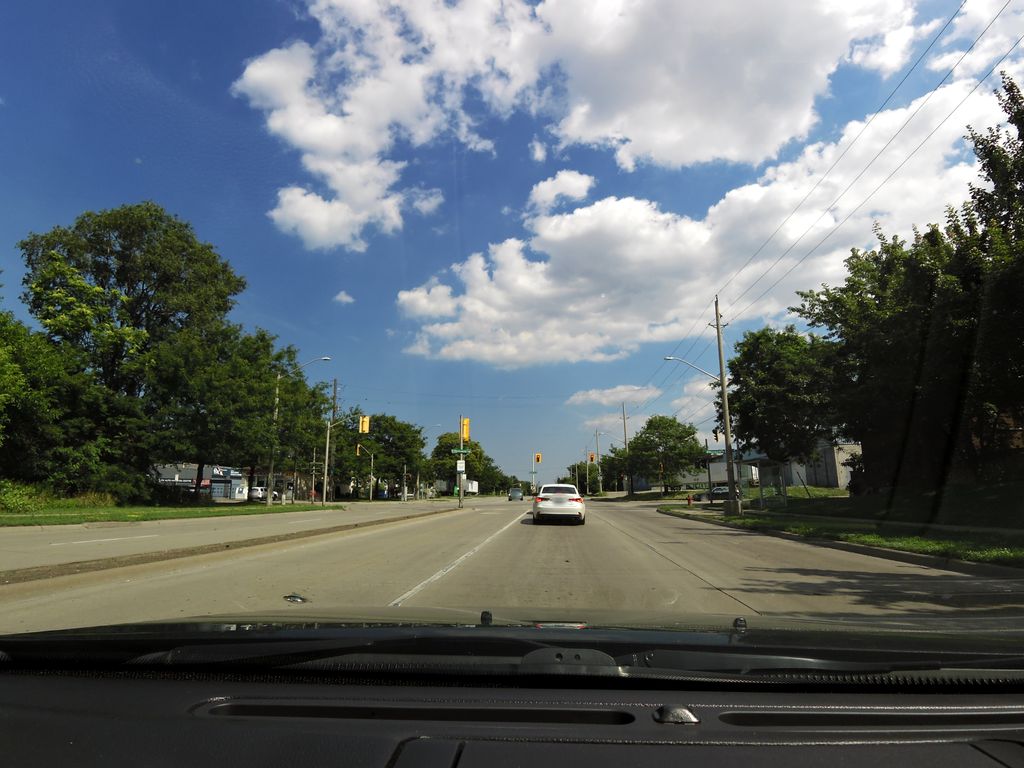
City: hamilton